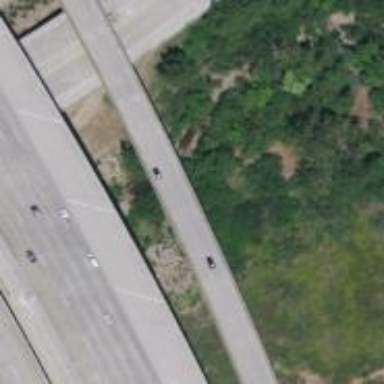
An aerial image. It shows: Bridge on motorway link.